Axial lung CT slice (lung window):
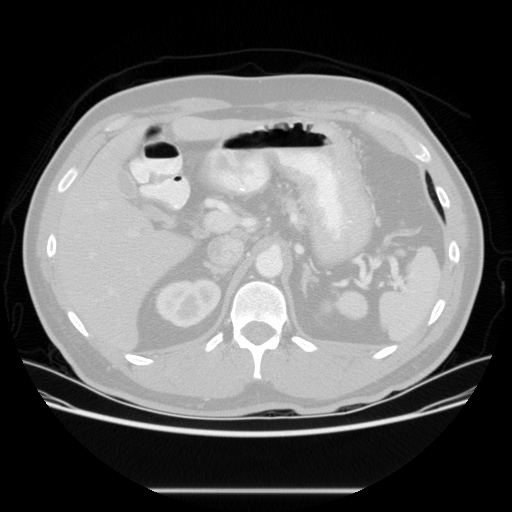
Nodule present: no